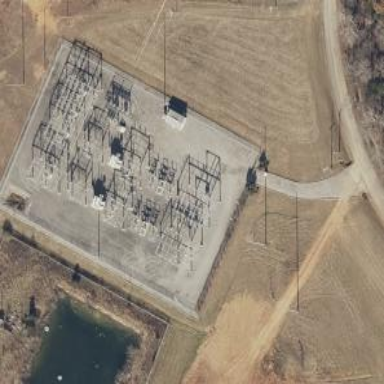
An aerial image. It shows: Switch used for power control.